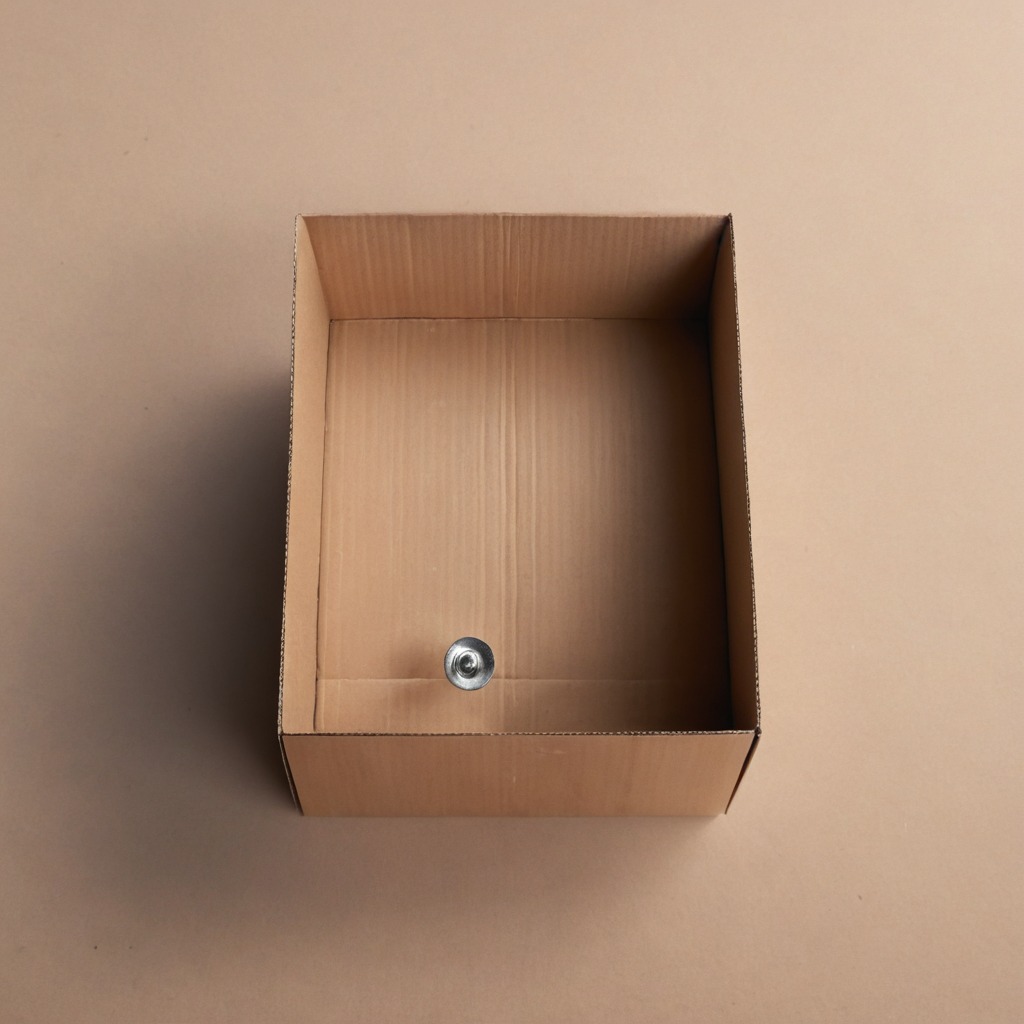
A metal nut is lying on the cardboard box surface in an outdoor workshop during daytime bright natural light soft shadows slightly creased but